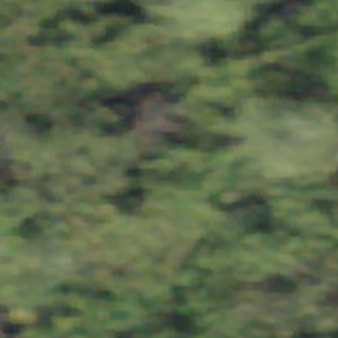
Label: other